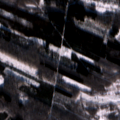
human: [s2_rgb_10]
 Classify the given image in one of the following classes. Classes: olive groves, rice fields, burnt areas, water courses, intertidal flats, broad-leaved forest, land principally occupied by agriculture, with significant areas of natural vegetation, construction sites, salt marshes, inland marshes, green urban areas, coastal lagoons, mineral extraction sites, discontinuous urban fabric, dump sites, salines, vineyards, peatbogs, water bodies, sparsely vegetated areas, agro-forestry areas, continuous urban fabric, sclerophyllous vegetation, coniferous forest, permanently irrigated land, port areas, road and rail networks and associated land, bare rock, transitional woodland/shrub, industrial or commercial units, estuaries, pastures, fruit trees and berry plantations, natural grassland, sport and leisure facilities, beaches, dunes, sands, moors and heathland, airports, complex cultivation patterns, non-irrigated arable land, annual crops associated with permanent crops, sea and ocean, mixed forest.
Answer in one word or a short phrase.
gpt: broad-leaved forest, salt marshes